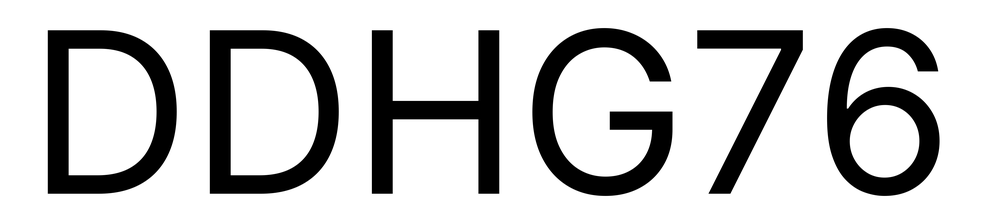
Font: Inter_Regular